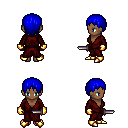
a pixel art fantasy rpg character, female body template, human, dark skin, red robe, magenta pants, blue plain hairstyle, gold gloves, gold boots, dagger, four views (front, back, left, right), 2x2 character sprite sheet, small pixel art, hard edges, no anti-aliasing